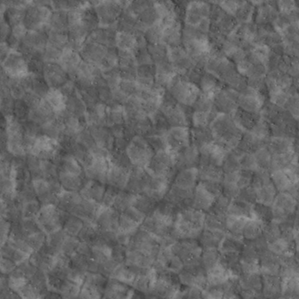
Label: non_frost